Question: I want to calculate the number of people in a pool, for a statistic usage. I will use artificial intelligence and image processing on the images generated by a security camera located on the ceiling of a pool. The camera is static, so it has no axis of rotation.
For the image processing step, I would like to focus on the swimmers, and try to remove the rest of the pool. I need a good contrast between the background and the swimmers.
The problem is that output images of the camera have a lot of "noise", such as sunlight, rays of light, black lines at the bottom of the water, flags in the air and cables for sparation corridors.
Here is an example of what the images look like. The real images will just be in better quality, because this example is taken from a picture of the output using my cellphone.

- -
Because the camera does not move, I can obtain other images, with the same background (excepts for the sunrays) and maybe I could use the differences on the images to extract swimmers?
I am looking for any ideas/filters/references.
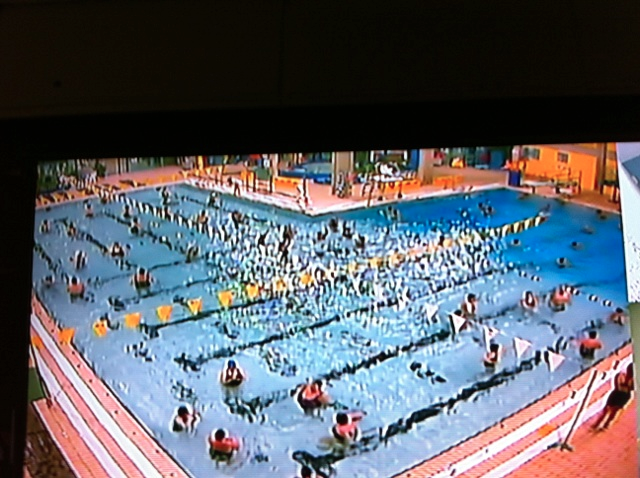
Answer: My suggestion is to analyse the image into HSV space. For information H (hue) corresponds to the colors. S (saturation) is the purity of the color.
If you are using matlab use the function rgb2hsv() in opencv use cvCvtColor() to convert the color space.
Here is a little experiment I have done on your image. I have converted the image to HSV space. and I have posted the false color map of it. Now with this what u may do is clustering something like k-means to identify the people.
exact commands to regenerate it in octave/matlab is:
'''
>> im = imread( '9Nd5s.png' );
>> hsv = rgb2hsv( im );
>> imagesc( hsv(:,:,1) ), colormap( hot )
'''
Hope this is helpful, let me know if u need any more help. your problem seems interesting to work upon.